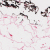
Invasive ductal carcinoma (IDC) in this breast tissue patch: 0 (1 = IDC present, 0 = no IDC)